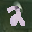
Label: 2